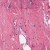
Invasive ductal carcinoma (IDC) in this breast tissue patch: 0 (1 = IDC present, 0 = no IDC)